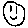
Label: smiley face